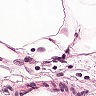
Metastatic tissue present: no